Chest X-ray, PA view. Patient: 63 years old, sex M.
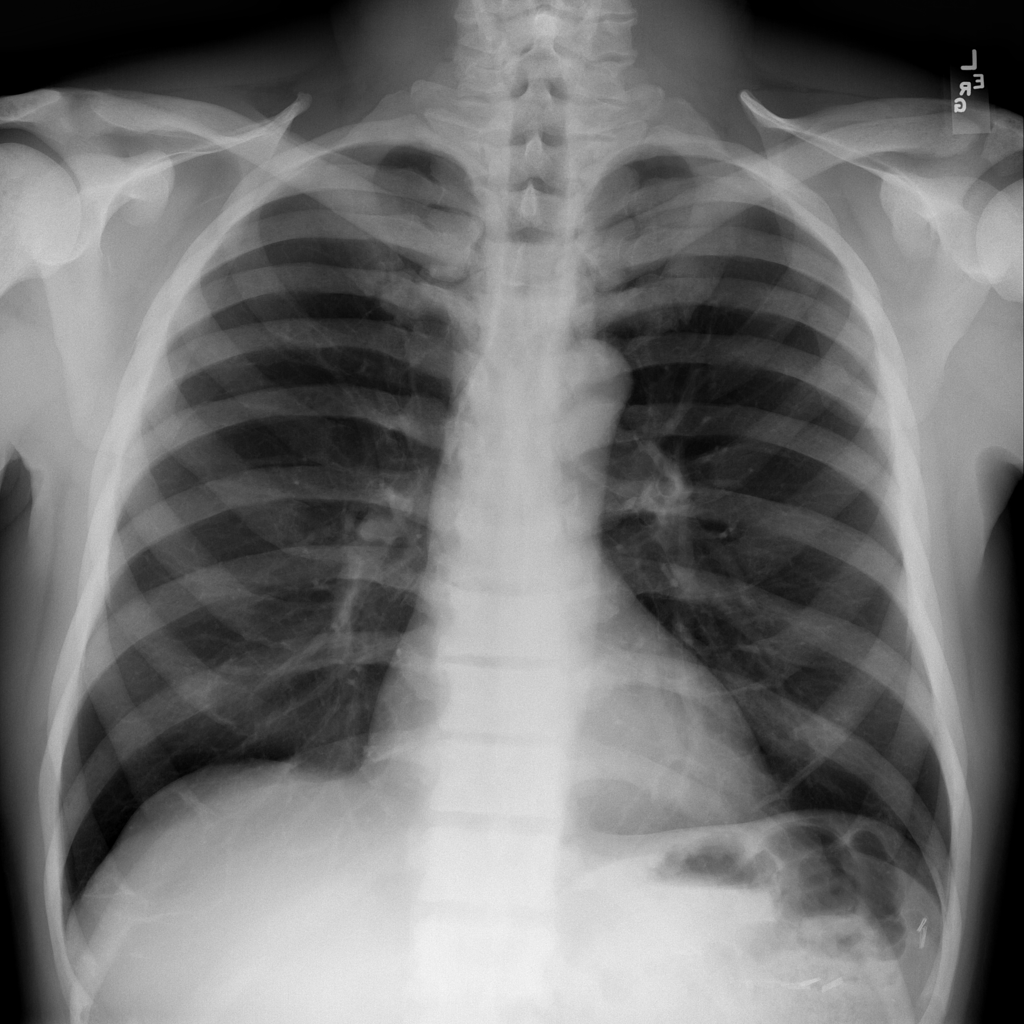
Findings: No Finding